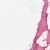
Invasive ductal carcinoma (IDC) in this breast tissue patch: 0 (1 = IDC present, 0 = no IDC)